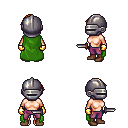
a pixel art fantasy rpg character, female body template, human, light skin, green cape, magenta pants, brunette long mohawk hairstyle, metal helm, gold gloves, brown shoes, dagger, four views (front, back, left, right), 2x2 character sprite sheet, small pixel art, hard edges, no anti-aliasing